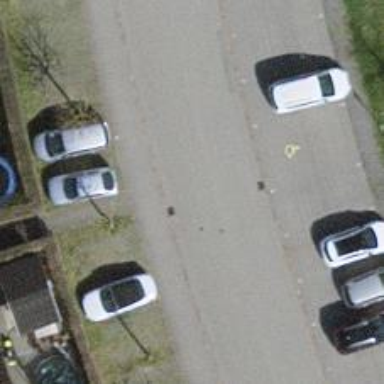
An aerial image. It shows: Smooth asphalt road in residential area.